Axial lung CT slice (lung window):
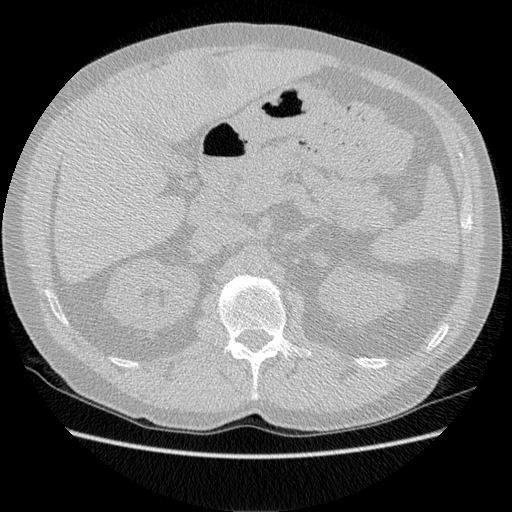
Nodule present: no